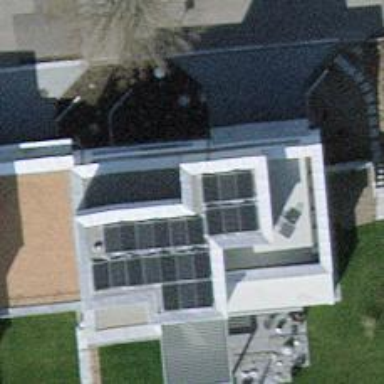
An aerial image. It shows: Solar power generator using photovoltaic panels.